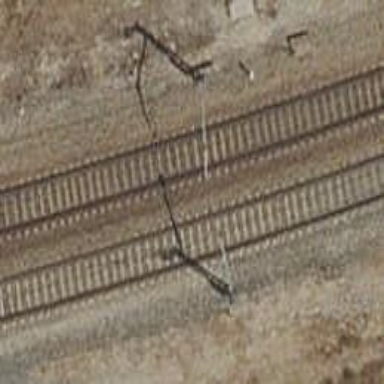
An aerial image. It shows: Railway with electrified contact lines.